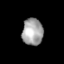
Tissue: lung
Cell type: T cells
Senescence score: 0.1596
Nuclear area (px): 552
Mean DAPI intensity: 163.223